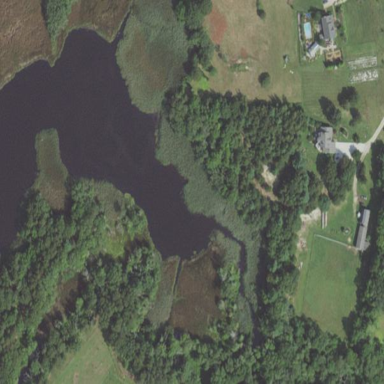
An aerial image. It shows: Beautiful wet meadow natural wetland.